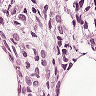
Metastatic tissue present: yes